Interaction volume radius: 5 \u00c5
Interaction volume height: 25 \u00c5
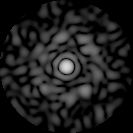
Disorder parameter: 0.81